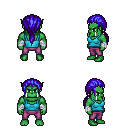
a pixel art fantasy rpg character, male body template, orc, green skin, teal pirate shirt, magenta pants, blue ponytail hairstyle, white cloth bandages, four views (front, back, left, right), 2x2 character sprite sheet, small pixel art, hard edges, no anti-aliasing